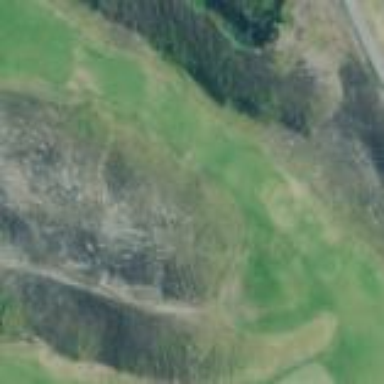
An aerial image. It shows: Grassy area designated as golf tee.